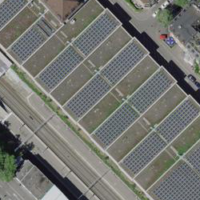
EUNIS habitat code: 57
Species observed at this site:
Buxus sempervirens